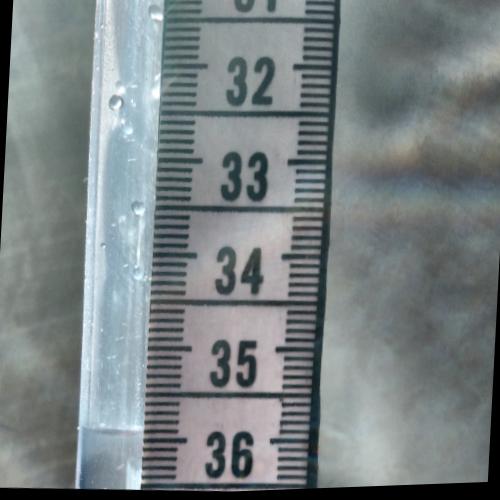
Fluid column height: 35.9 cm